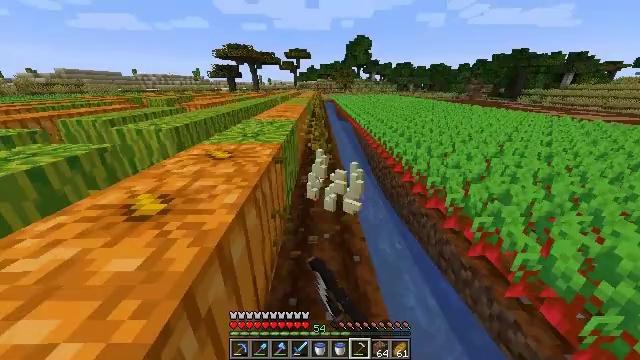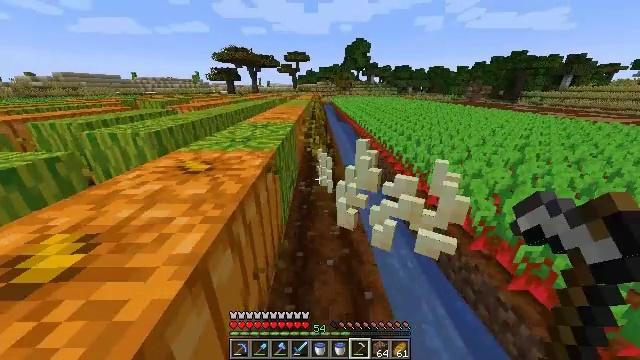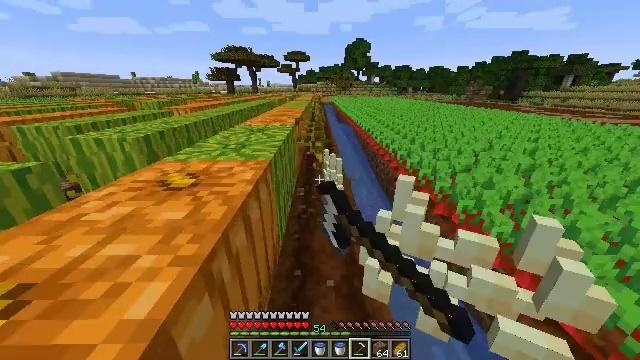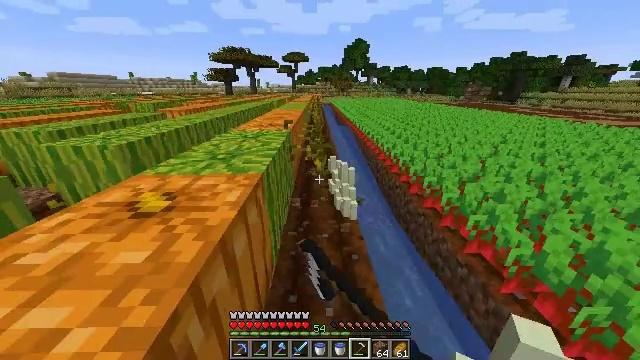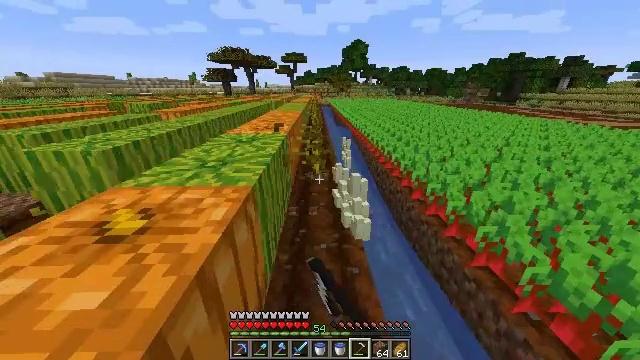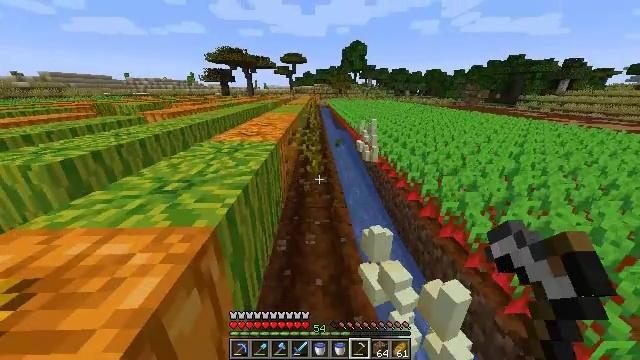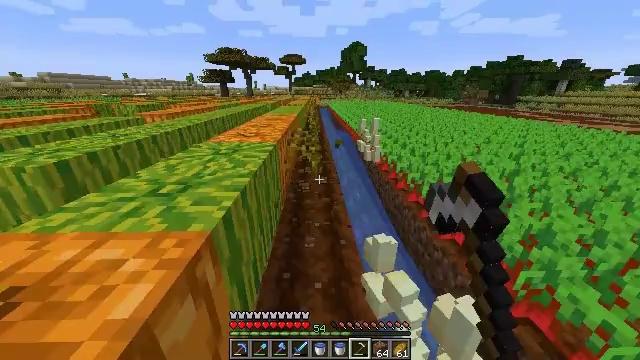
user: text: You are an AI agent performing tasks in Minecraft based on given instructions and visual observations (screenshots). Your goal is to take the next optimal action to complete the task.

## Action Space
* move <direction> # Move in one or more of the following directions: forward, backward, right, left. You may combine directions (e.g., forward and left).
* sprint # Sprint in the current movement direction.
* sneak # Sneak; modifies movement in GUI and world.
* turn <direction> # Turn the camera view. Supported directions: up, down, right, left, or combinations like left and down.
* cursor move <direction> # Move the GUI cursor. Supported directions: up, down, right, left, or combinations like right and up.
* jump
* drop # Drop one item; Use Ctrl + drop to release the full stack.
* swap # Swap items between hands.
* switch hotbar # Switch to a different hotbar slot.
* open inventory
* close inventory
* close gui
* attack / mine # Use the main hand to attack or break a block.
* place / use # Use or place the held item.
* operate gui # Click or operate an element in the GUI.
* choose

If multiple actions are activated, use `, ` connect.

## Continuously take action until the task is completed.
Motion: motion action
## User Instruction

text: Gather the pumpkin stem from the farm.
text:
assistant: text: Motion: move forward, sprint, attack / mine
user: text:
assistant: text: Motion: move forward, sprint, attack / mine
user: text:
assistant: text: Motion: move forward, sprint, attack / mine
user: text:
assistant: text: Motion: move forward, sprint, attack / mine
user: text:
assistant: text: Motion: move forward, sprint, attack / mine
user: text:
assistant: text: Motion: move forward, sprint, attack / mine
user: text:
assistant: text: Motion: sprint, attack / mine